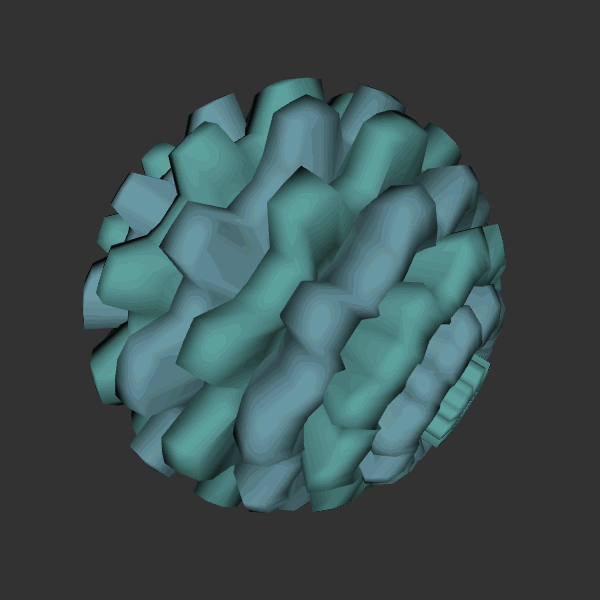
Background: dark